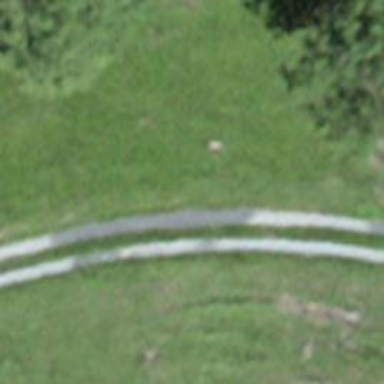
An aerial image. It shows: Unpaved service road.